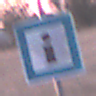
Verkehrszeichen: Informationsstelle
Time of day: SunriseSunset
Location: Outdoor (Nature)
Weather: Clear
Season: NotSpecified
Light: Natural